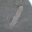
Label: 1